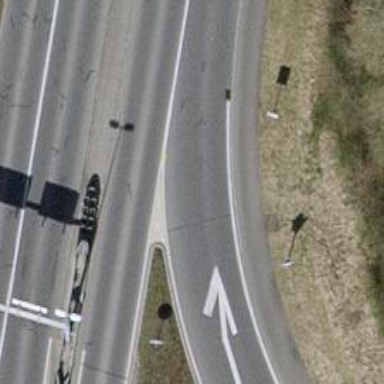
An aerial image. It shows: Primary road with asphalt surface.